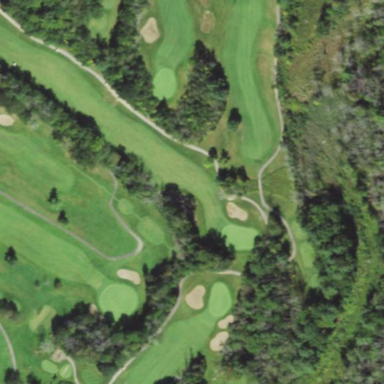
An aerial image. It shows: Grassy area designated as golf fairway.